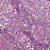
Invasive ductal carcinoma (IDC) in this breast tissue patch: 1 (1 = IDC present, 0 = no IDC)